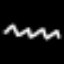
Label: squiggle